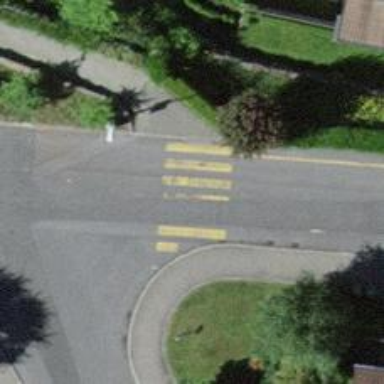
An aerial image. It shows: Unmarked road crossing.